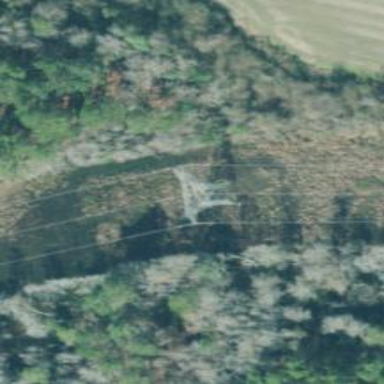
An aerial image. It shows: Lattice structure tower used for power distribution.